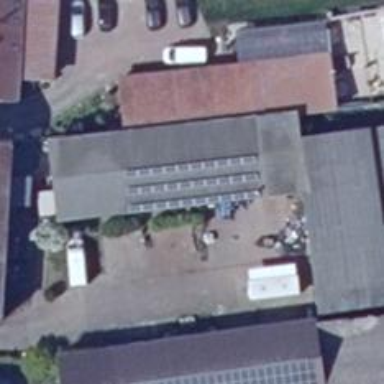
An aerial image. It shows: Solar-powered generator using photovoltaic technology. This small installation generates electricity through solar photovoltaic panels.